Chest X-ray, PA view. Patient: 37 years old, sex M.
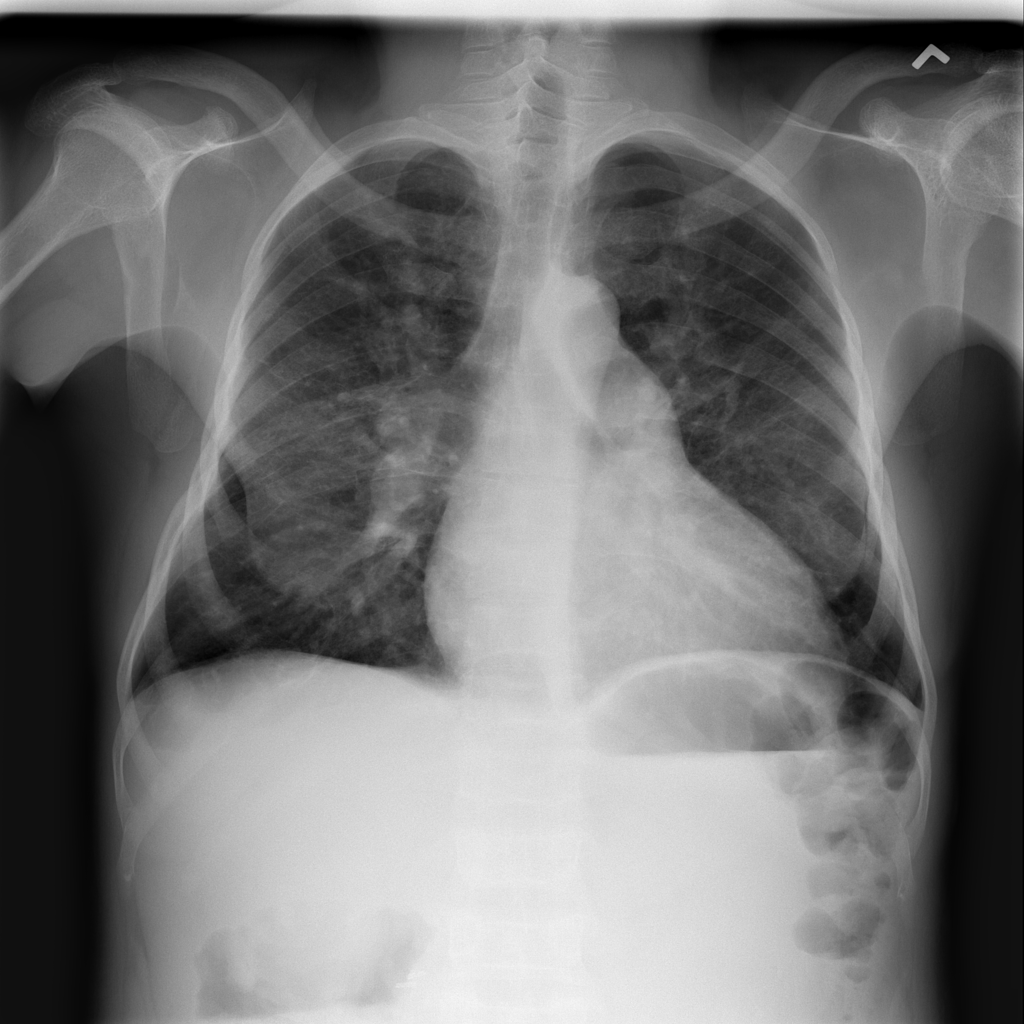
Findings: Cardiomegaly